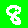
Digit: 8